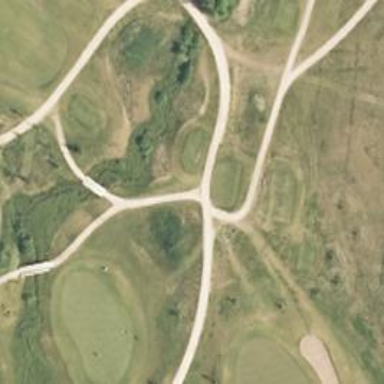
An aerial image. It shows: Pathway for golfing.